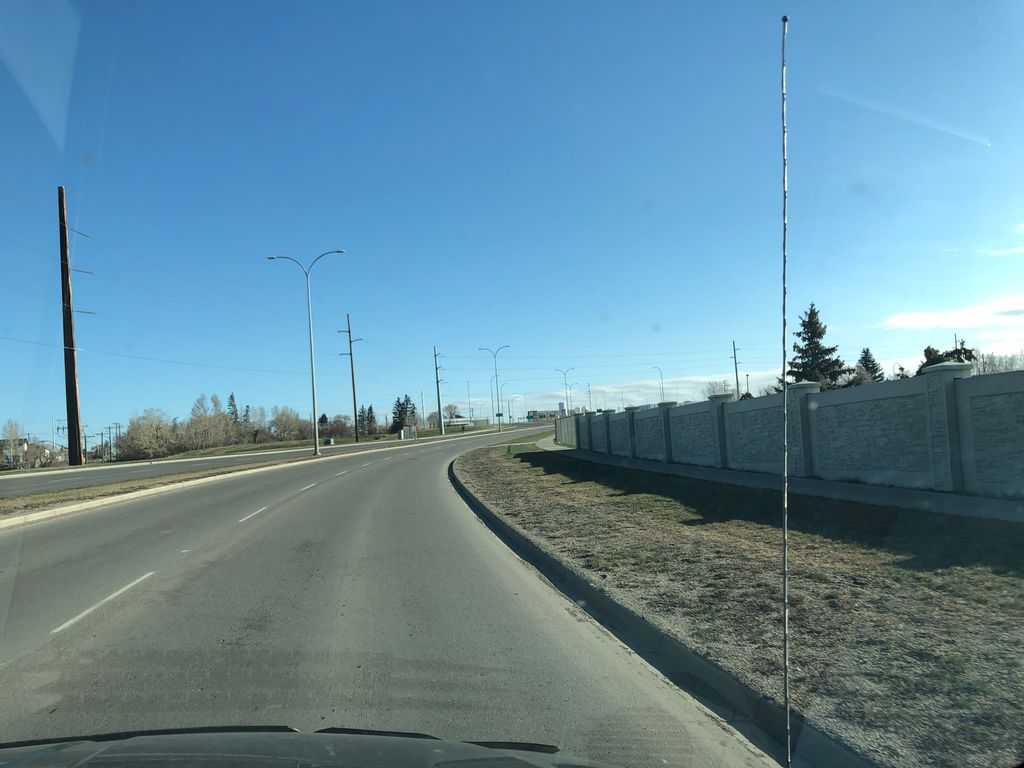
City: calgary